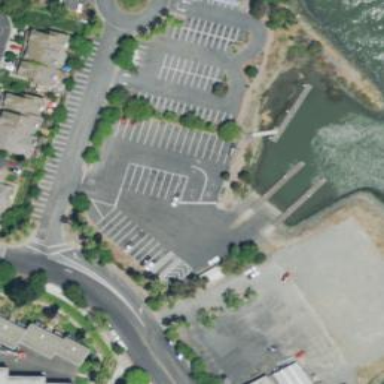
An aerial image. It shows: Slipway on leisure land.